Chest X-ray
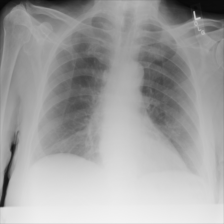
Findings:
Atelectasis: negative
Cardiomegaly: negative
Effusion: negative
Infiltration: negative
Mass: negative
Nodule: negative
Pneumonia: negative
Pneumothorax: negative
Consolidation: negative
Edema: negative
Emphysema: negative
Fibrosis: negative
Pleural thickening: negative
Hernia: negative